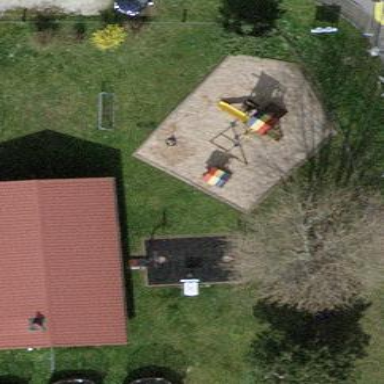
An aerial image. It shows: Playground area for leisure land.